Question: So, I've got a problem when trying to use a bootstrap example.
I've copied a carousel example from bootstrap's page, and tried to use it in my own project.
However, as seen on the picture -

The carousel is not centered, and the prev/next buttons are going to the far left/right, instead of being over the picture, <URL>
The code that I'm using is:
'''
<body role="document">
<nav class="navbar navbar-inverse navbar-fixed-top" role="navigation">
the navbar on the top of the page</nav>
<div id="carousel-example-generic" class="carousel slide" data-ride="carousel">
<!-- Indicators -->
<ol class="carousel-indicators">
<li data-target="#carousel-example-generic" data-slide-to="0" class="active"></li>
<li data-target="#carousel-example-generic" data-slide-to="1"></li>
<li data-target="#carousel-example-generic" data-slide-to="2"></li>
</ol>
<!-- Wrapper for slides -->
<div class="carousel-inner" role="listbox">
<div class="item active">
<img src="http://i.imgur.com/SO9y5OH.jpg" alt="...">
<div class="carousel-caption">
1
</div>
</div>
<div class="item">
<img src="http://i.imgur.com/1dWsLKB.jpg" alt="...">
<div class="carousel-caption">
2
</div>
</div>
<div class="item">
<img src="http://i.imgur.com/GNZb3UZ.jpg" alt="...">
<div class="carousel-caption">
3
</div>
</div>
</div>
<a class="left carousel-control" href="#carousel-example-generic" role="button" data-slide="prev">
<span class="glyphicon glyphicon-chevron-left" aria-hidden="true"></span>
<span class="sr-only">Previous</span>
</a>
<a class="right carousel-control" href="#carousel-example-generic" role="button" data-slide="next">
<span class="glyphicon glyphicon-chevron-right" aria-hidden="true"></span>
<span class="sr-only">Next</span>
</a>
</div>
</body>
'''
As I'm not that well-versed in html, could you please tell me, how to fit the thing neatly into the page?
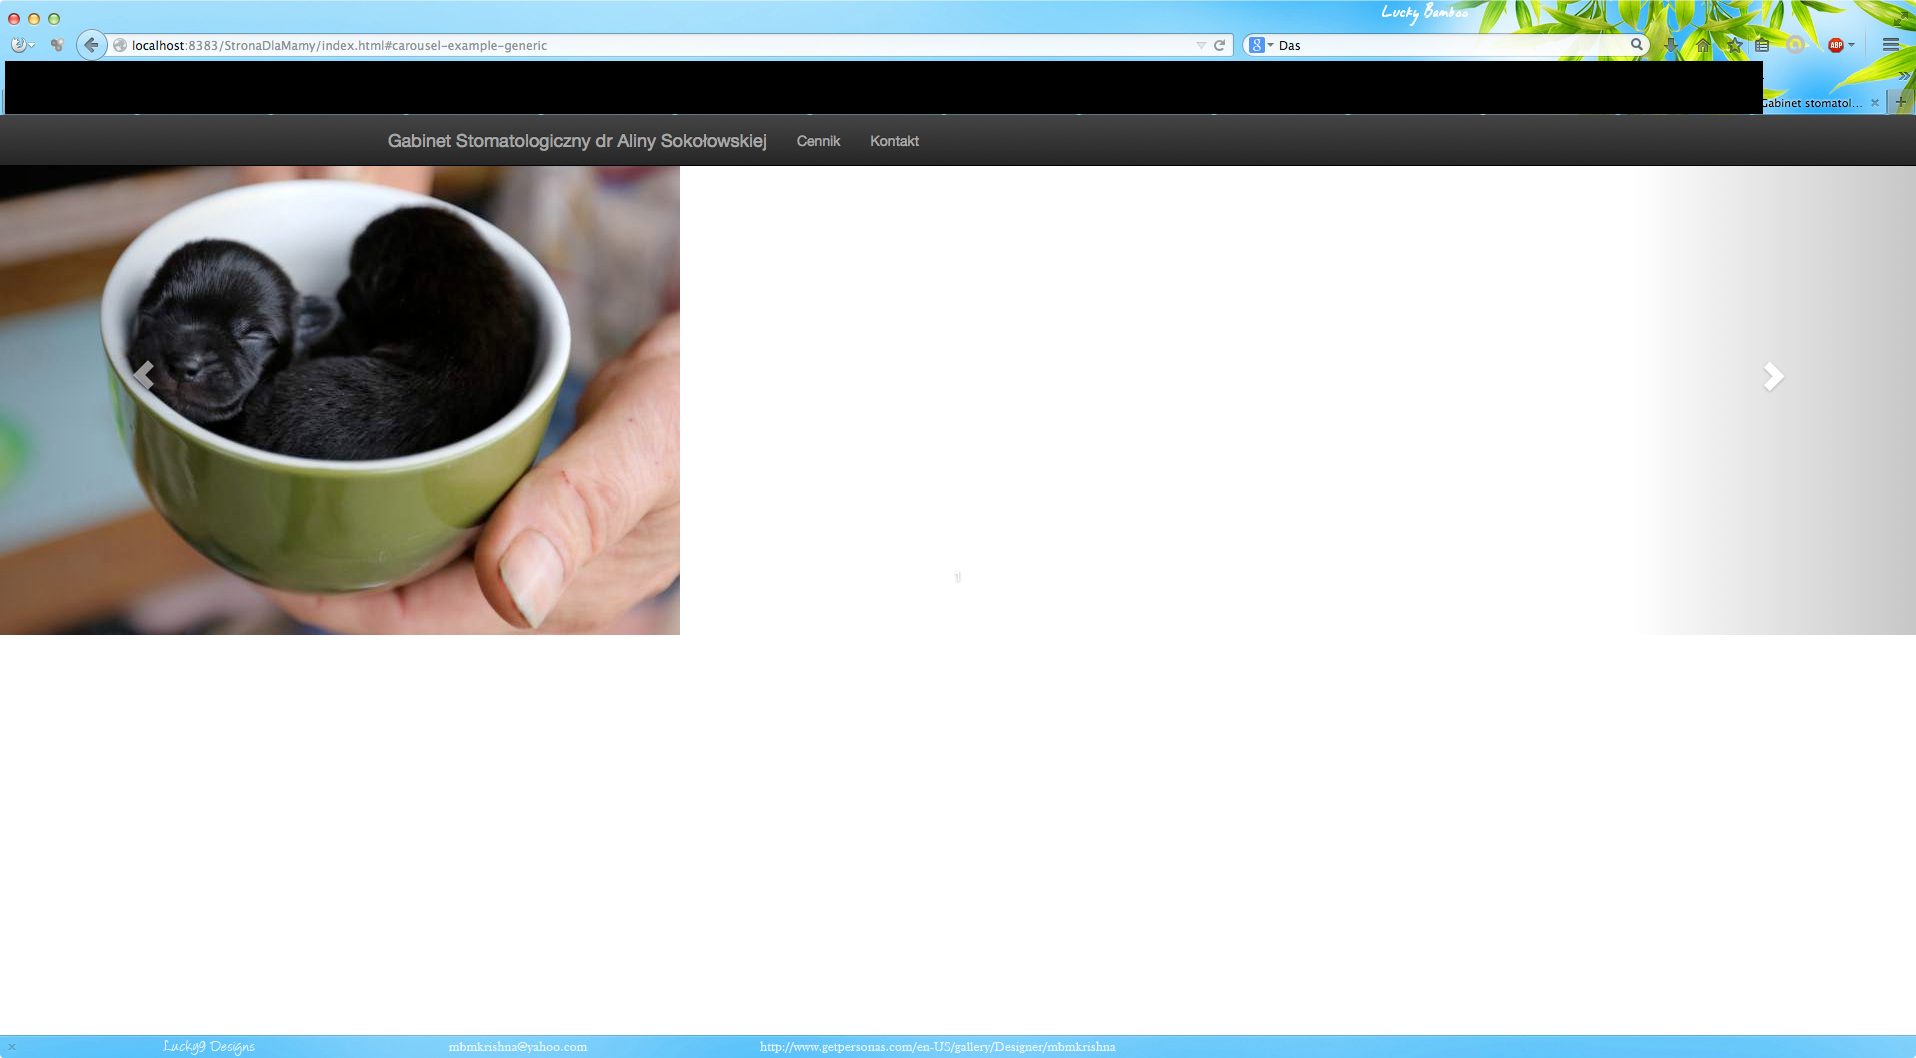
Answer: wrap it into .container>.row>.col-sm-12
'''
'<div class="container">
<div class="row">
<div class="col-sm-12">
<div id="carousel-example-generic" class="carousel slide" data-ride="carousel">
<!-- your carousel goes here -->
</div>
</div>
</div>
</div>'
'''